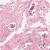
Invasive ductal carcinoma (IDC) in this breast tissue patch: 1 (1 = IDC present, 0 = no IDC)